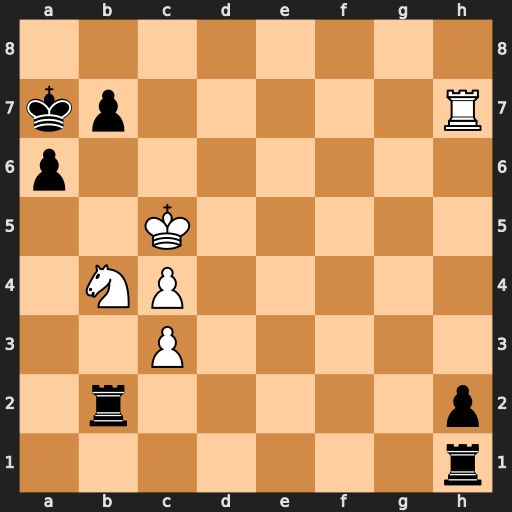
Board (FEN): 8/kp5R/p7/2K5/1NP5/2P5/1r5p/7r
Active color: w
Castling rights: -
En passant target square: -
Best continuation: Nc6+ Ka8 Rh8#